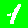
Digit: 1